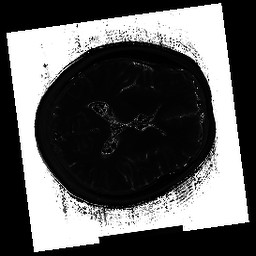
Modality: T2map
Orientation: axial
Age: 37
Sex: male
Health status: ill